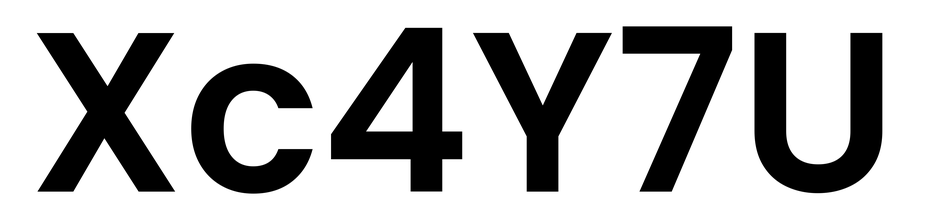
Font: Poppins-SemiBold